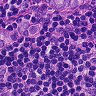
Metastatic tissue present: yes